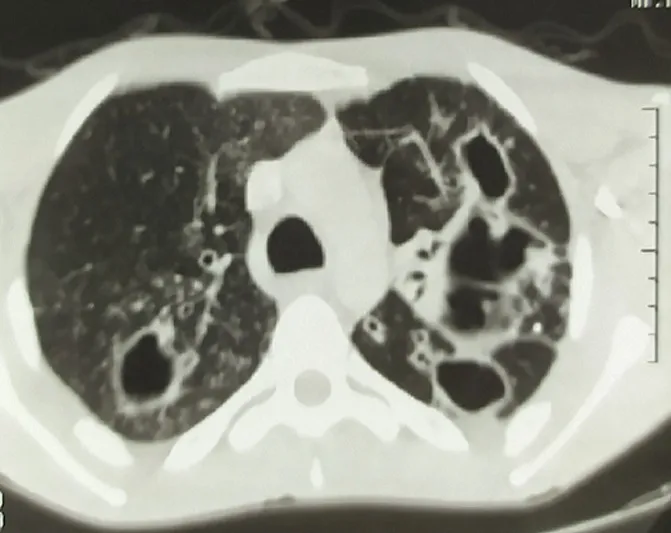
chest CT scan: excavated lesions of the pulmonary apex very suggestive of tuberculosis.
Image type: radiology (ct)